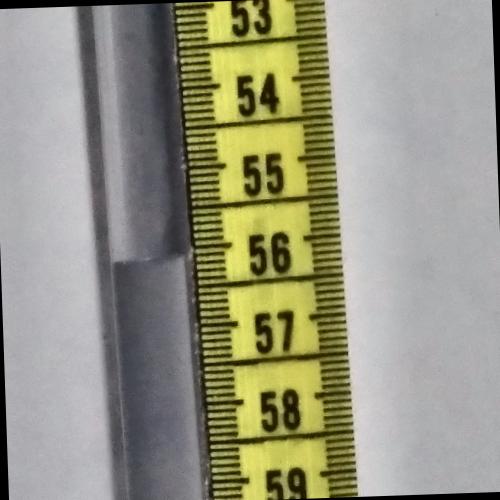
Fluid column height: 56.1 cm